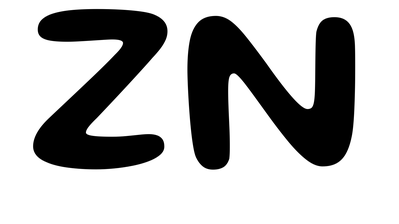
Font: Gluten_Medium